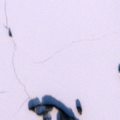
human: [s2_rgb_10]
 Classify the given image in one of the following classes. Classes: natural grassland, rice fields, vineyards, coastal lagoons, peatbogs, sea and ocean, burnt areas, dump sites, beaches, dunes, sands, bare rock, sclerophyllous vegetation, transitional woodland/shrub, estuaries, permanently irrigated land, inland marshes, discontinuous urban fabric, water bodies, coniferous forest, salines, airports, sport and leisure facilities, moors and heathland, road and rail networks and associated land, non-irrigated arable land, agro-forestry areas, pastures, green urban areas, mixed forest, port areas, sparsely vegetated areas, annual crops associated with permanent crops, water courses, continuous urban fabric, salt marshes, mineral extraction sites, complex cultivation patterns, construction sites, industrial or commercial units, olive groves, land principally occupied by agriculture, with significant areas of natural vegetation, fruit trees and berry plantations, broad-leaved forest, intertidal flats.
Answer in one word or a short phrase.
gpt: transitional woodland/shrub, water bodies